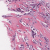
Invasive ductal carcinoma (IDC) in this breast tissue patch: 1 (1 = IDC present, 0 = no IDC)